Aerial crown-view tile of a tropical tree (Barro Colorado Island, Panama), acquired 20250512:
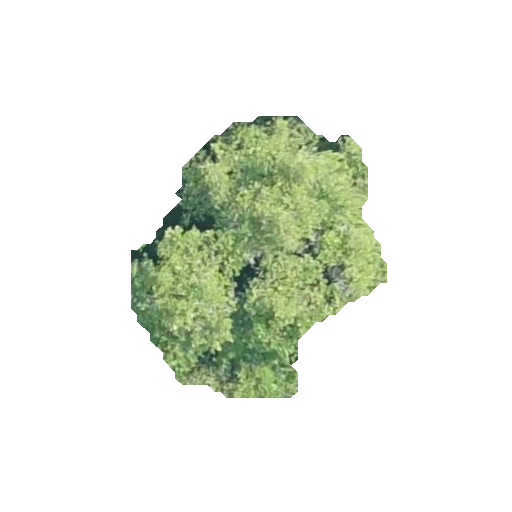
Species: Sloanea terniflora
GBIF accepted scientific name: Sloanea terniflora
Crown area: 71.39 m²